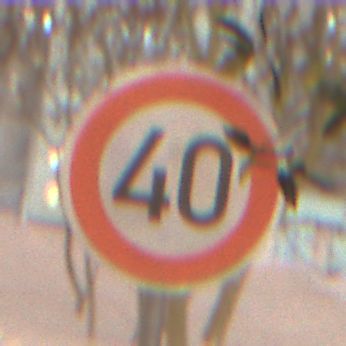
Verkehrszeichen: Geschwindigkeit40
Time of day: Night
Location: Outdoor (Urban)
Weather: Overcast
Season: Winter
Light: Artificial